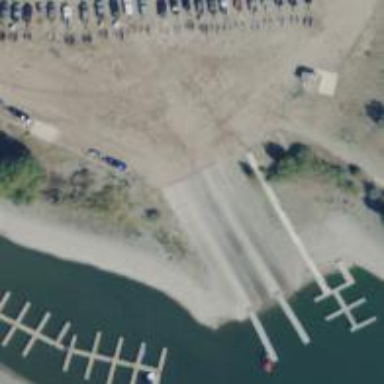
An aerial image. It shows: Slipway on leisure land.